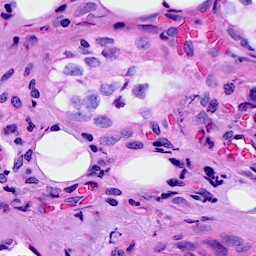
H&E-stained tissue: Breast